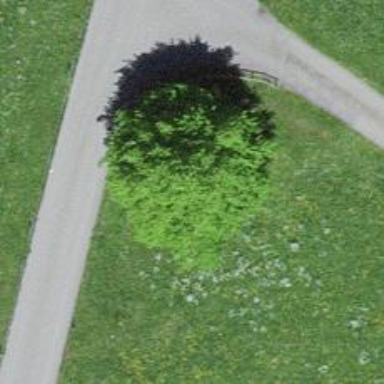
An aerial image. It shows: Beautiful tree in nature.